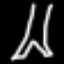
Label: The Eiffel Tower